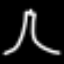
Label: The Eiffel Tower